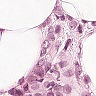
Metastatic tissue present: yes